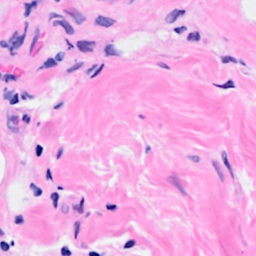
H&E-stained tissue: Breast